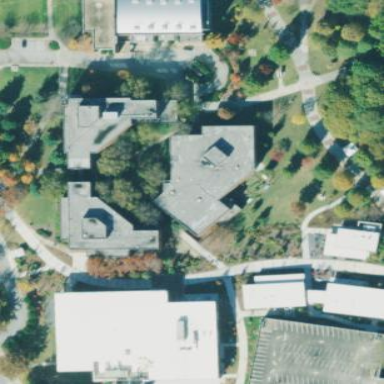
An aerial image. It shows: Academic/research building at Georgia Tech.